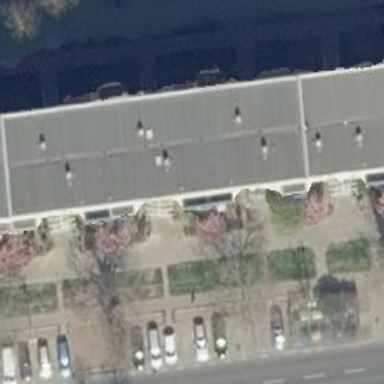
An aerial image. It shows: Apartment building with flat roof.